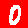
Digit: 0